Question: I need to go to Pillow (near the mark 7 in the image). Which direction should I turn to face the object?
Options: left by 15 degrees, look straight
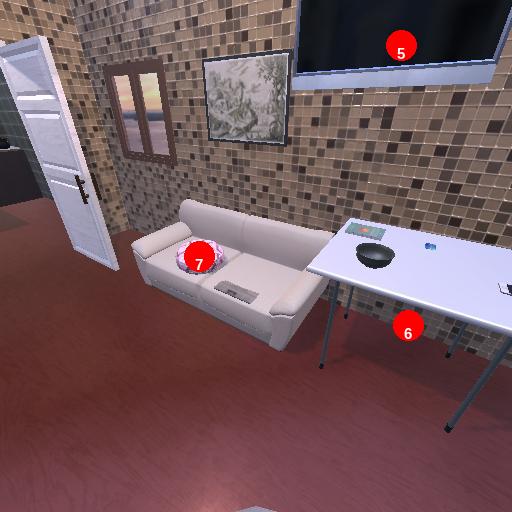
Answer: left by 15 degrees